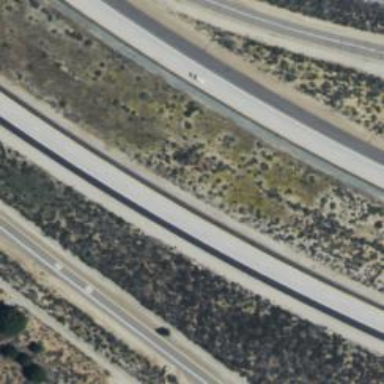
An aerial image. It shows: View of motorway.